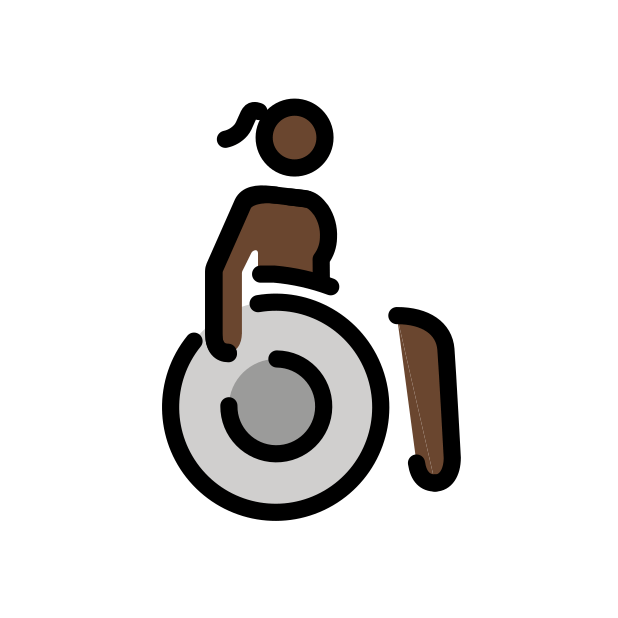
woman in manual wheelchair: dark skin tone